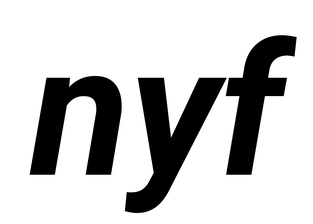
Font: Roboto-Italic_Bold_Italic